This continuous-wavelet-transform scalogram was computed from a bearing vibration snapshot. Classify the bearing condition as one of: normal, inner_race, outer_race, ball.
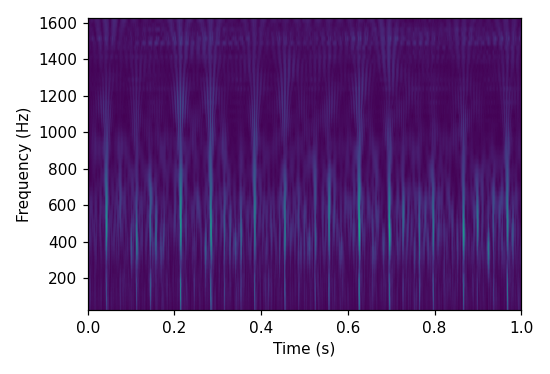
Answer: inner_race